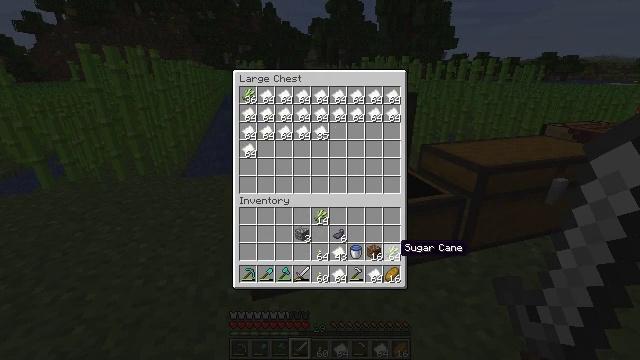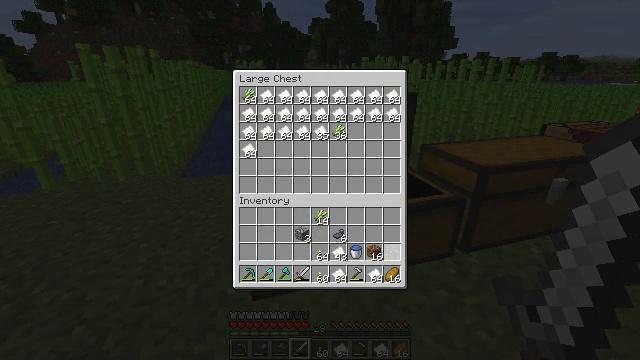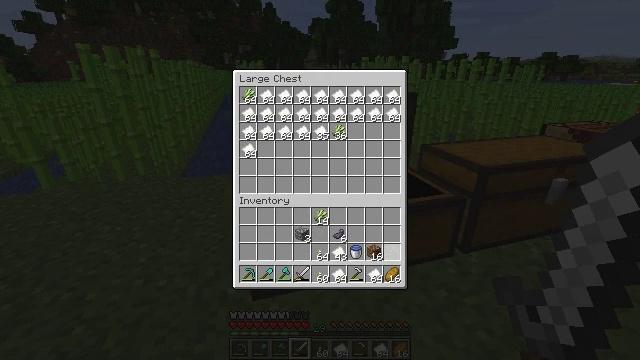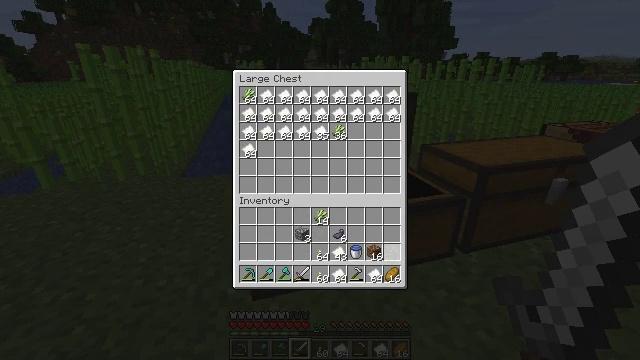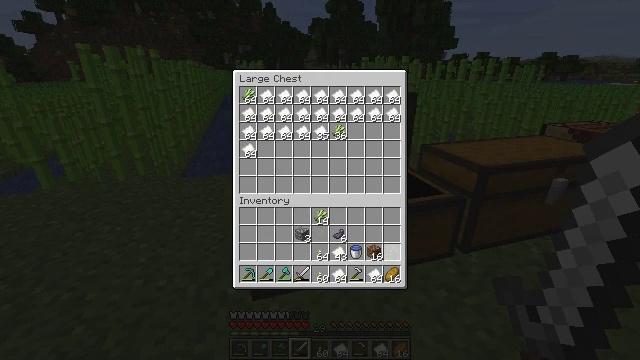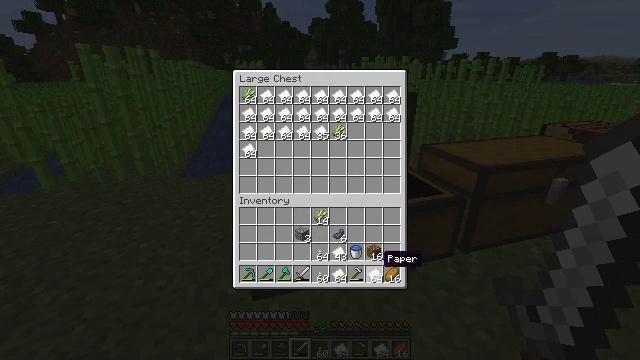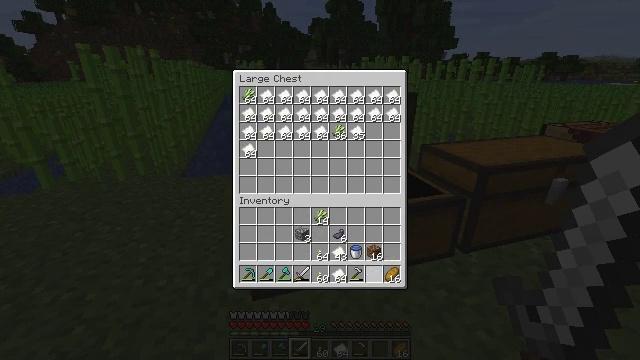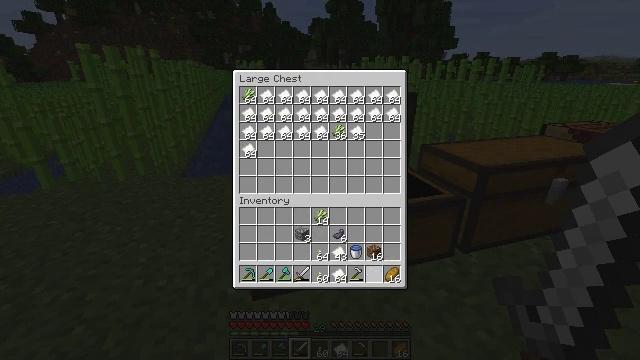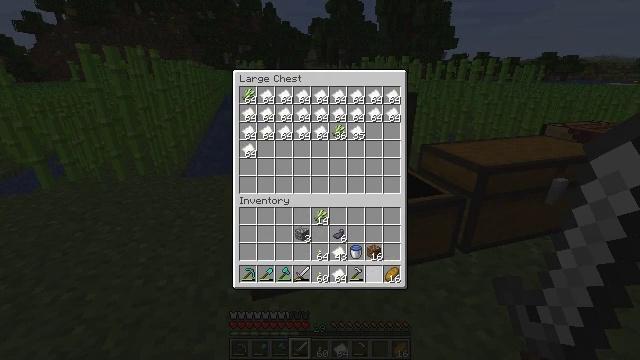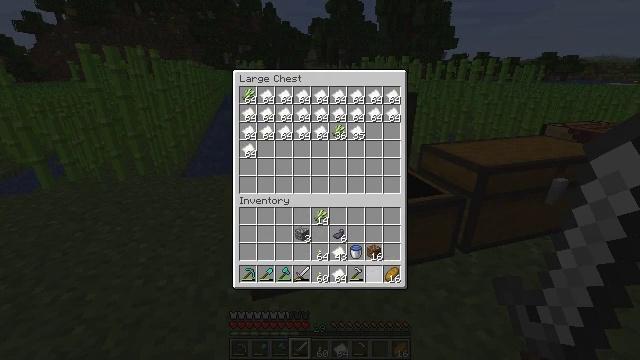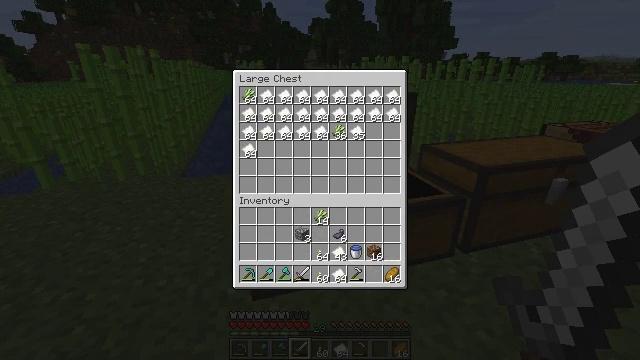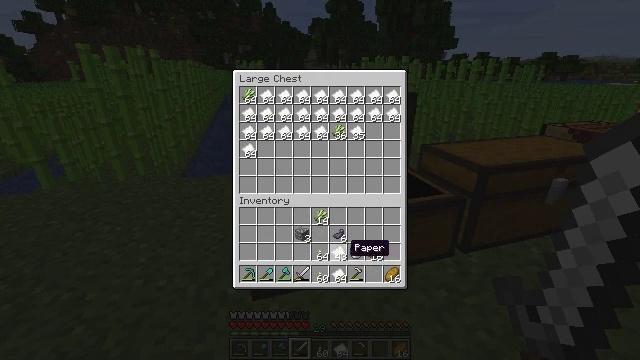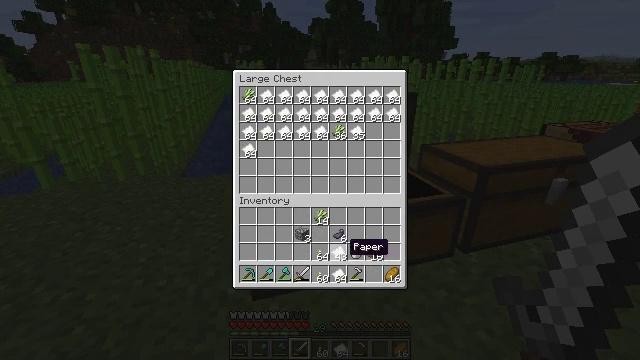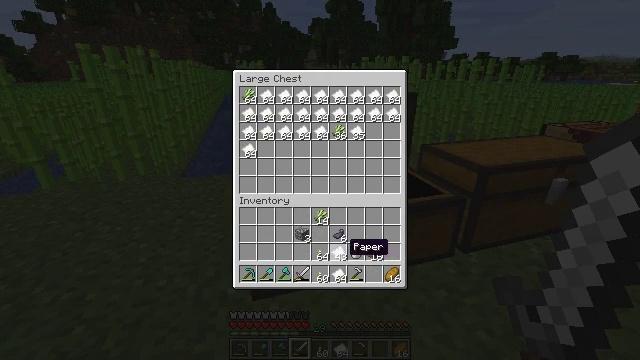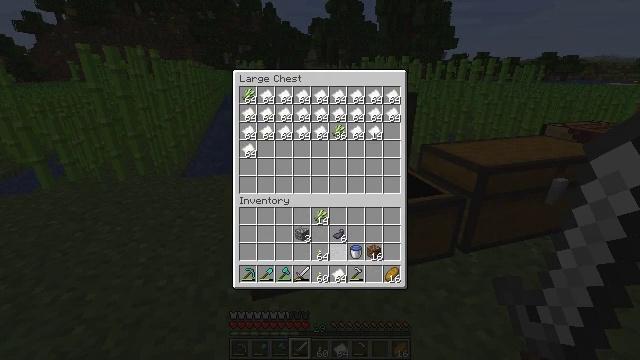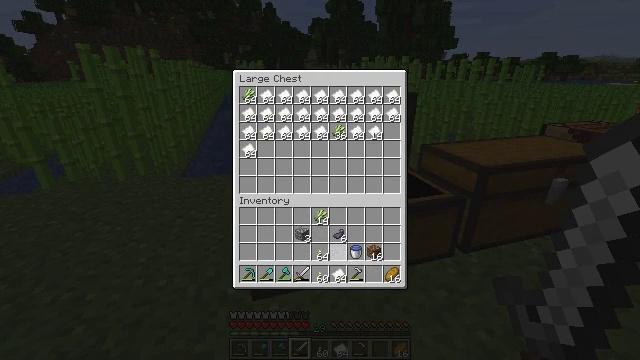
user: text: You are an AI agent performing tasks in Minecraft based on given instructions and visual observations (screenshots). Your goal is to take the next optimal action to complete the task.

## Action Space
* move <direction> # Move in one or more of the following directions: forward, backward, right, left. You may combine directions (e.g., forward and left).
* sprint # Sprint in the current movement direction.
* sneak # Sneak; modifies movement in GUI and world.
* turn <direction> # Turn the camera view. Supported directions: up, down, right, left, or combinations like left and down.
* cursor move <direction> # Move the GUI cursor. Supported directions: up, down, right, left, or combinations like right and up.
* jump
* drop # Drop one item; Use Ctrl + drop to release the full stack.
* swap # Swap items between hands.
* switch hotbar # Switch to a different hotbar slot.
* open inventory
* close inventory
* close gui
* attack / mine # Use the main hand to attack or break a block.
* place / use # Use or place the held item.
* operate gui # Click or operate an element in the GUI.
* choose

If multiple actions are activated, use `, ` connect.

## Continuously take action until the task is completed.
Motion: motion action
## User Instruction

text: Obtain stone by smelting cobblestone in the furnace.
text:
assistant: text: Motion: sneak, choose
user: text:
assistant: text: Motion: sneak, choose
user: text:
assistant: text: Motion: sneak, choose
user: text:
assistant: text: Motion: sneak
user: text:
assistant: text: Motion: sneak, cursor move left and down
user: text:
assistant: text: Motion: sneak, choose
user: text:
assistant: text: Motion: sneak, choose
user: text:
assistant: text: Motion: sneak, choose
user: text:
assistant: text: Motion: sneak, choose
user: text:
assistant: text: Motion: sneak, cursor move left and up
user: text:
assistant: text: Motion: sneak, cursor move left
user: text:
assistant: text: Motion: sneak
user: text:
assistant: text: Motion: sneak
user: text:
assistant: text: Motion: sneak, choose
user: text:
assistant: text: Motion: sneak, choose
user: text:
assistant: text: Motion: sneak, choose
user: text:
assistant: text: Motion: sneak, cursor move down
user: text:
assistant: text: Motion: sneak
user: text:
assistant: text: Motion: sneak, choose
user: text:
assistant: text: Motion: sneak, choose
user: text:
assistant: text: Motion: sneak, cursor move up
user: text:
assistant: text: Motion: sneak, cursor move left and up
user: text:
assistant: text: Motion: sneak, cursor move up
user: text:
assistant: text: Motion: sneak
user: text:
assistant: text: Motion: sneak
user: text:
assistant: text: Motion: sneak, choose
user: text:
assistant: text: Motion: sneak, choose
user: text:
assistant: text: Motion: sneak, choose
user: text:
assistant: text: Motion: sneak
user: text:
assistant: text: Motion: sneak